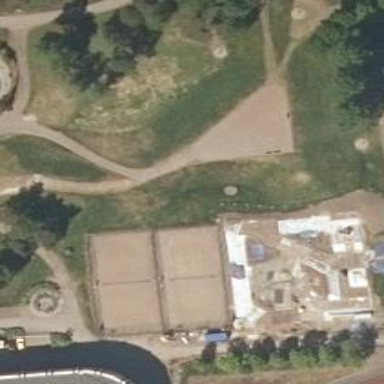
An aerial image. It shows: Disc golf basket.